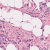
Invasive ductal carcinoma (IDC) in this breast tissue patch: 1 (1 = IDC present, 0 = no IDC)